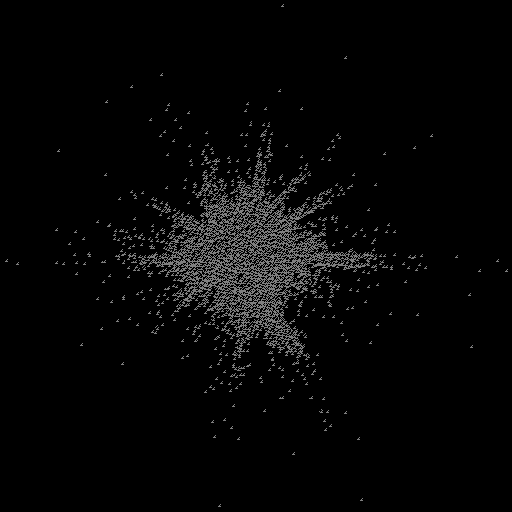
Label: star